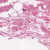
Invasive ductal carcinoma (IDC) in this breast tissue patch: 0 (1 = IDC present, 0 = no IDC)